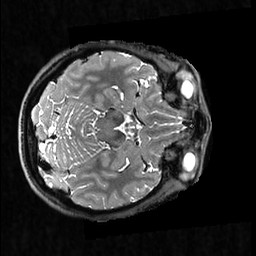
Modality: T2w
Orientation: axial
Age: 31
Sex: female
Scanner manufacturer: ge
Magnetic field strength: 3 T
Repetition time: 3.202 s
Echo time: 0.06575 s